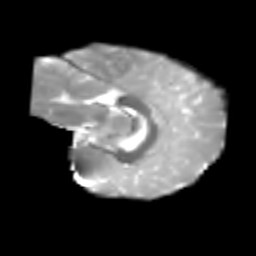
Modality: T2w
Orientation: sagittal
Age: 6
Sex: female
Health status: healthy